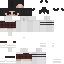
A female human skin with medium skin, wearing brown long hair dressed in a blue hoodie and brown shorts, featuring a closed mouth.